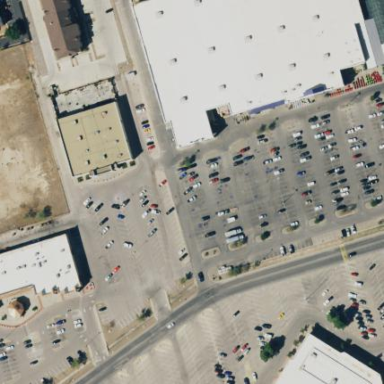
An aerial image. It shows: Mall.